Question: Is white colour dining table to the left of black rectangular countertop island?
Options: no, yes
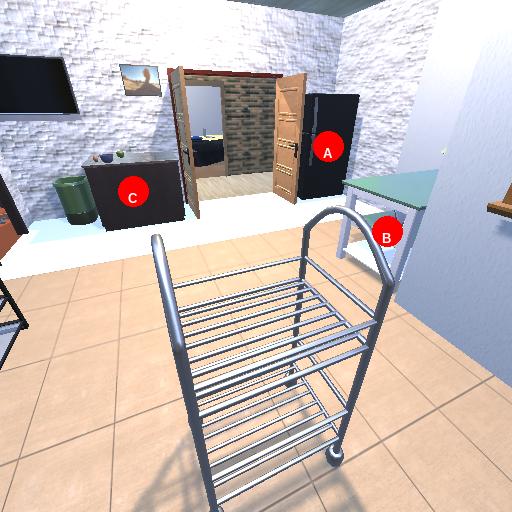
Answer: no